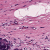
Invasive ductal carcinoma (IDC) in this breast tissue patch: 0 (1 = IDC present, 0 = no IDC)